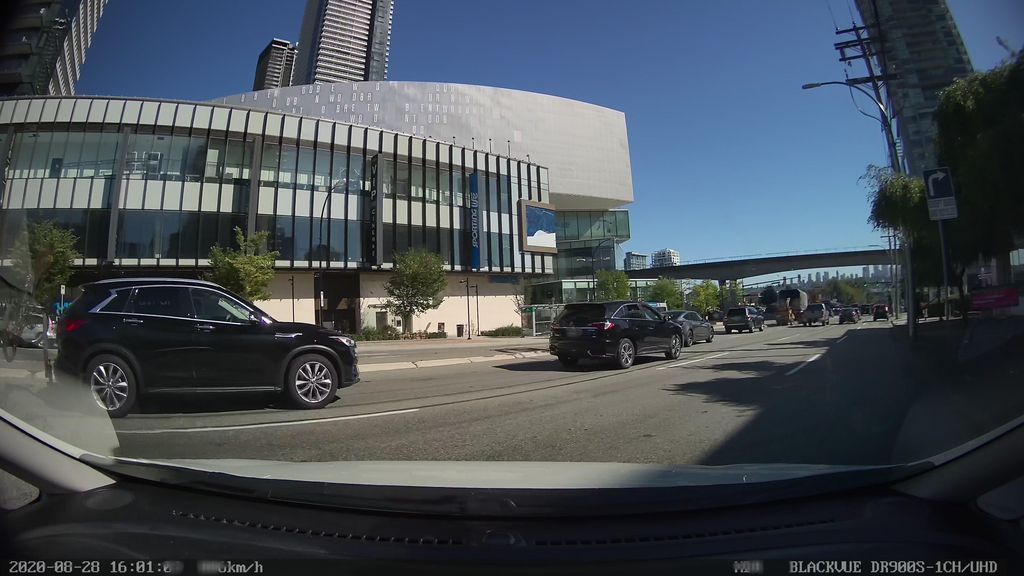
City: vancouver